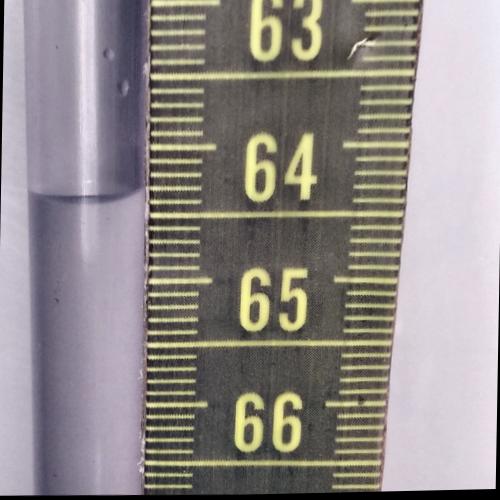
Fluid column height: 64.3 cm